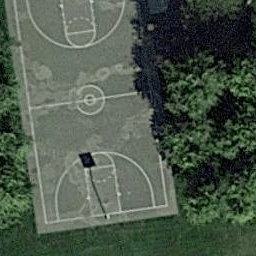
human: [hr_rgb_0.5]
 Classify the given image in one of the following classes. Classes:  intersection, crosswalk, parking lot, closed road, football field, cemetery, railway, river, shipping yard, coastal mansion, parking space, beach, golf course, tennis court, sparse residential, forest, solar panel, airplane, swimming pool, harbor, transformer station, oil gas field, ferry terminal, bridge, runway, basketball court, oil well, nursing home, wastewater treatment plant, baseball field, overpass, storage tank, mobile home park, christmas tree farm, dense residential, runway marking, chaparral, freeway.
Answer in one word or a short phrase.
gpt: basketball court